Brain MRI, t1w sequence, axial 2D slice.
Patient: age 3, sex F, weight 95 kg, height 1.95 m
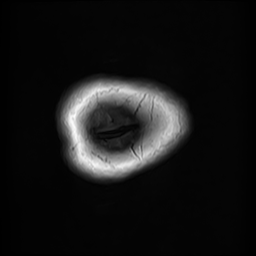